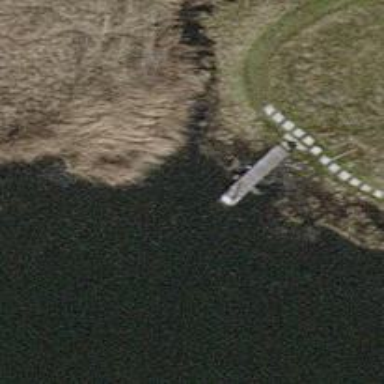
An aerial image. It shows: Path on boardwalk bridge.